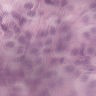
Metastatic tissue present: yes